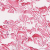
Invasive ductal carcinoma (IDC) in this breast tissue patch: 0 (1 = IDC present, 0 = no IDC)